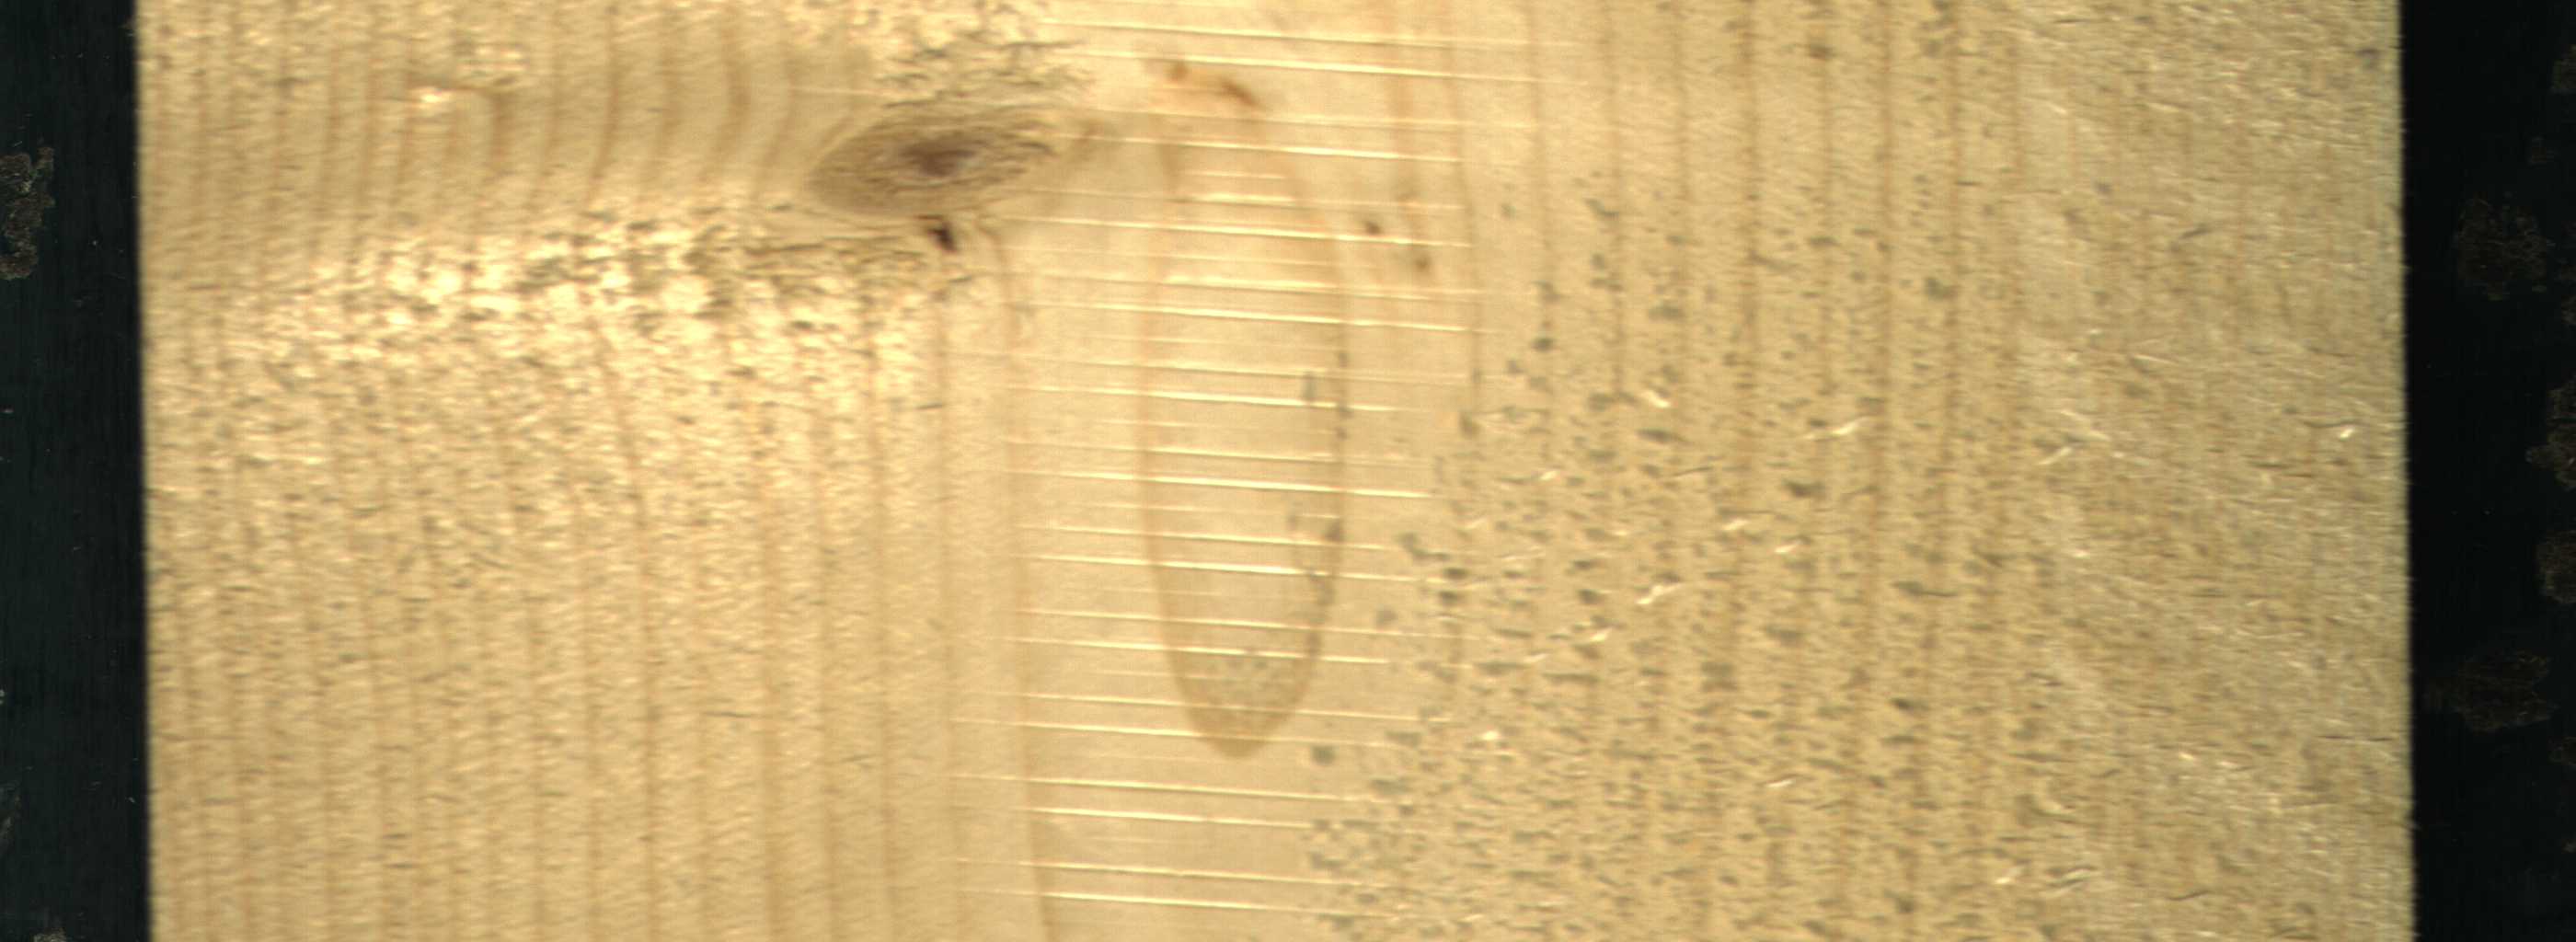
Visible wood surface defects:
Live_Knot